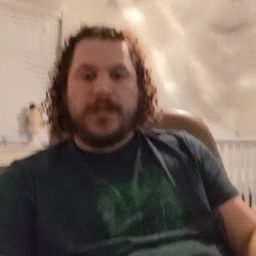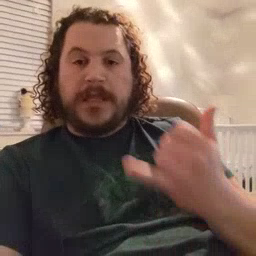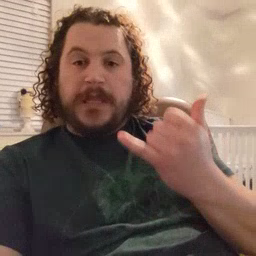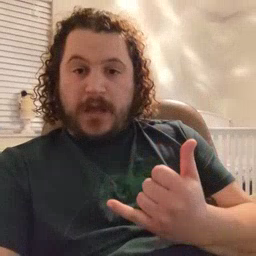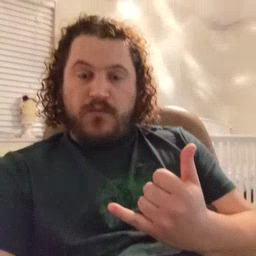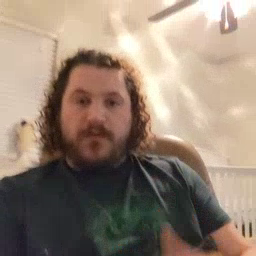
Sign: now